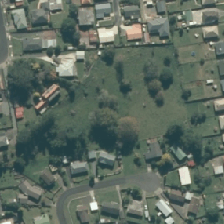
Land cover: urban_parkland